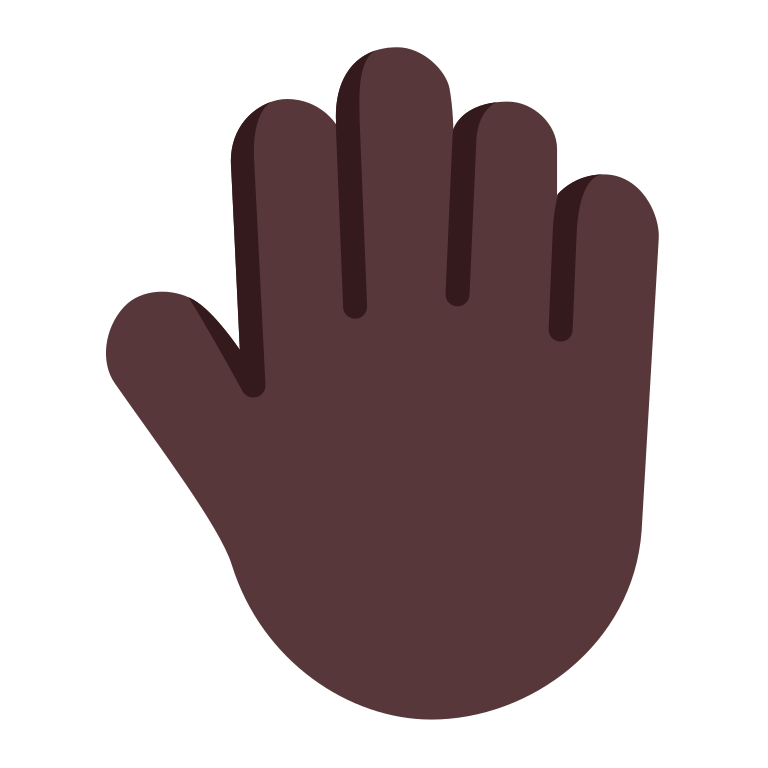
raised back of hand flat dark